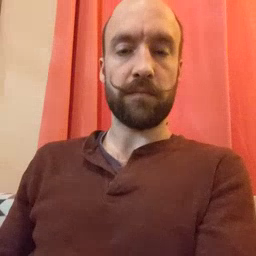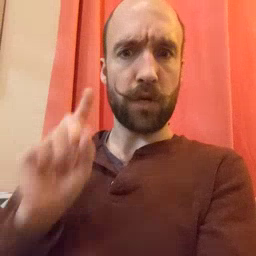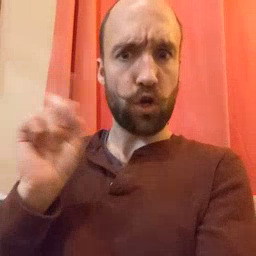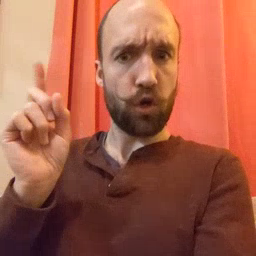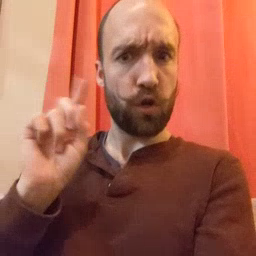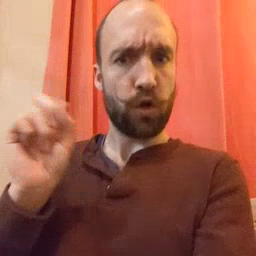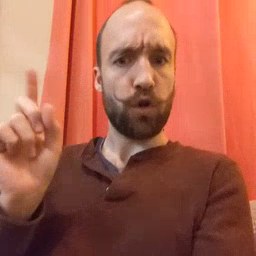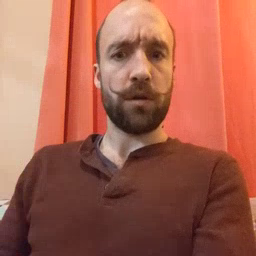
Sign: where